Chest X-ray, PA view. Patient: 57 years old, sex M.
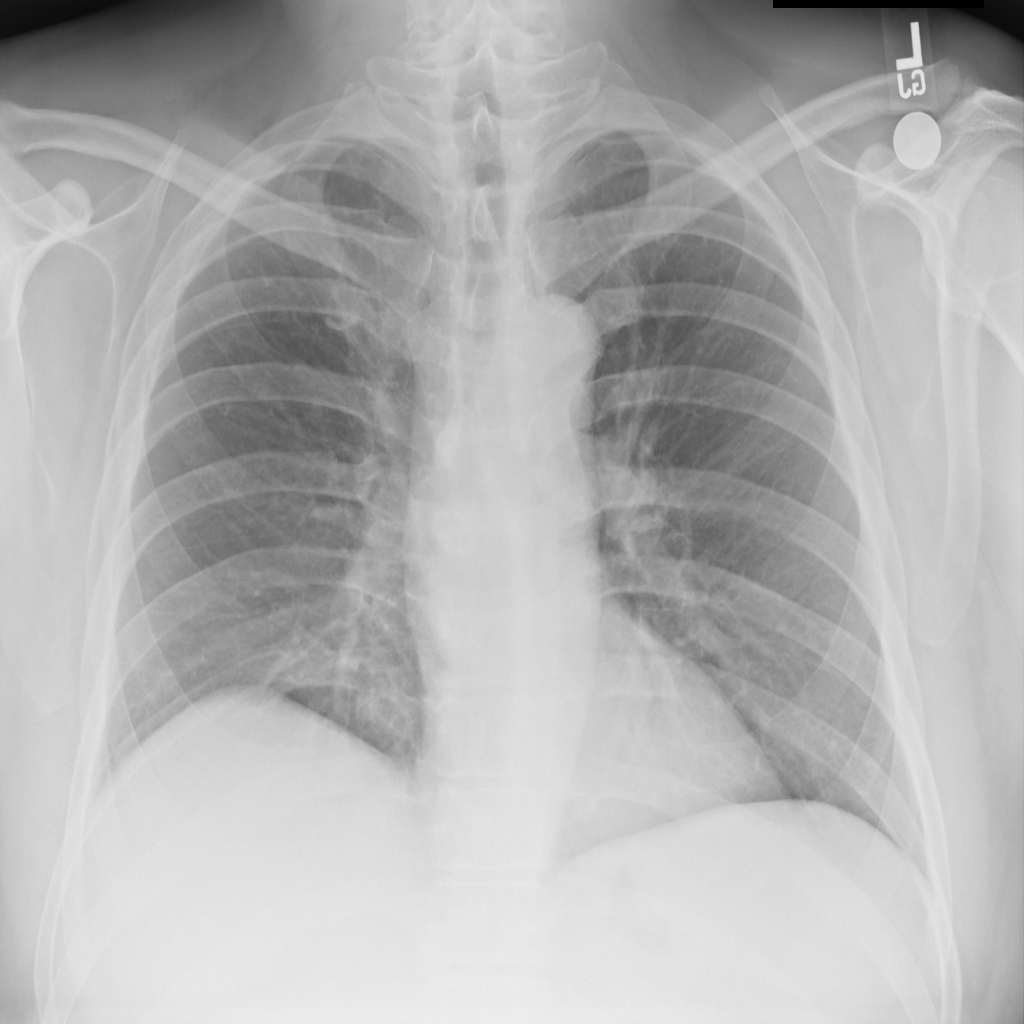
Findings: No Finding